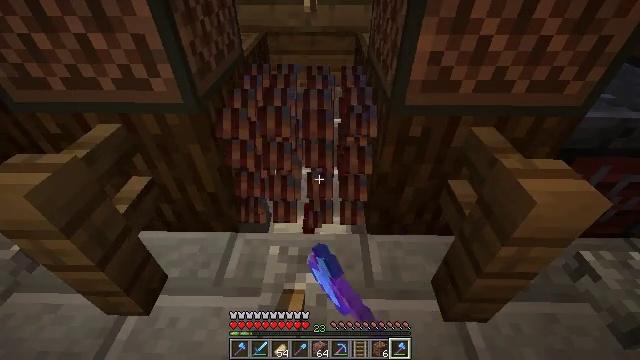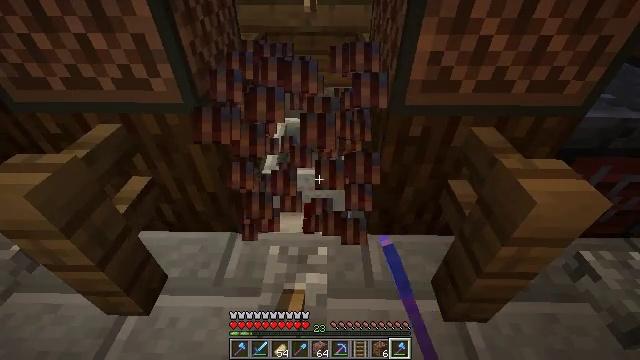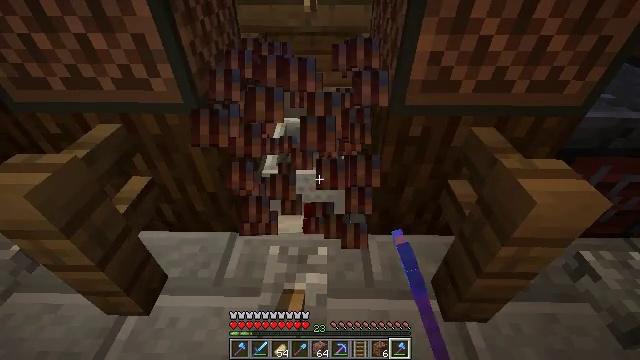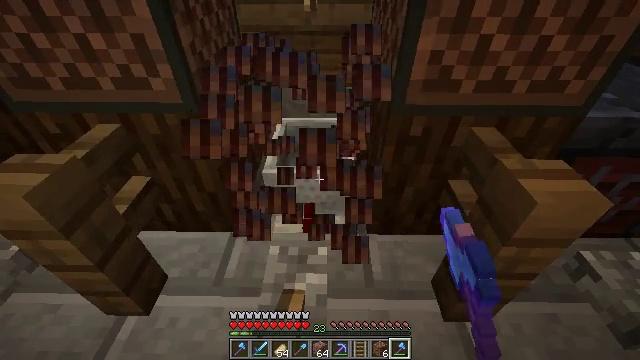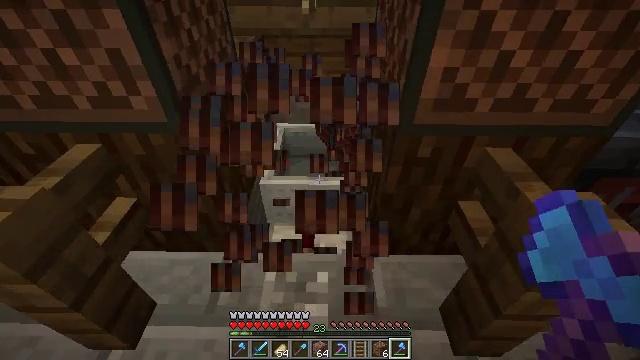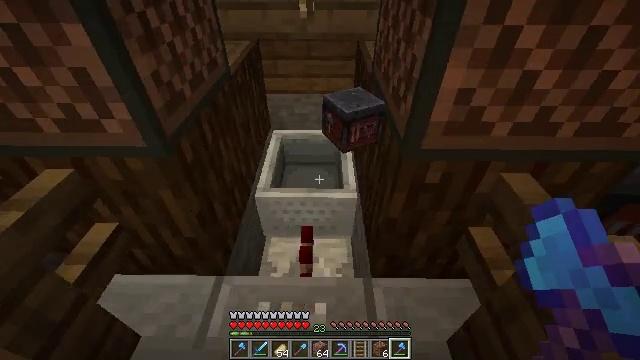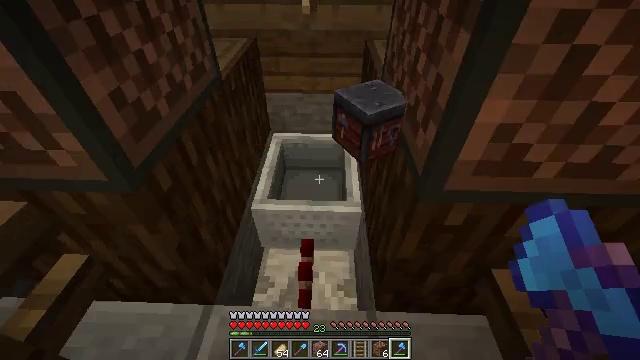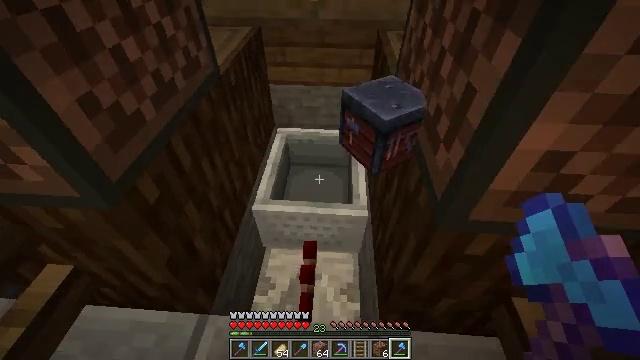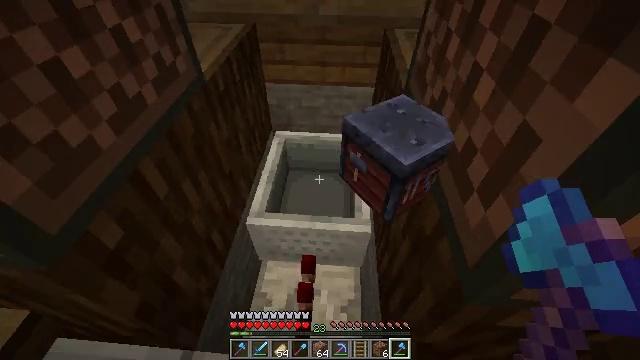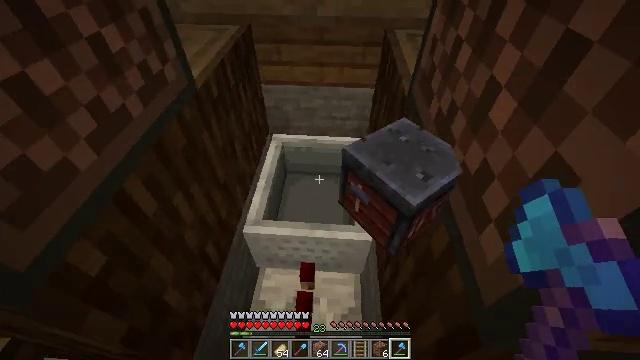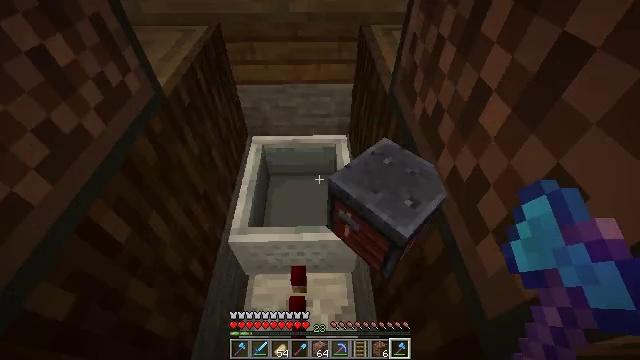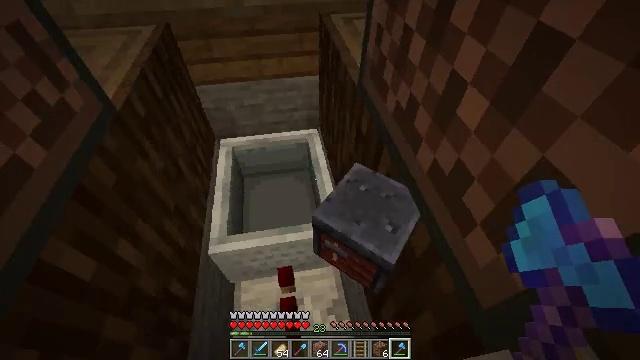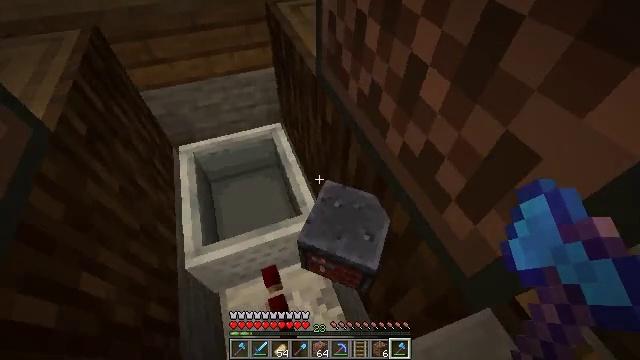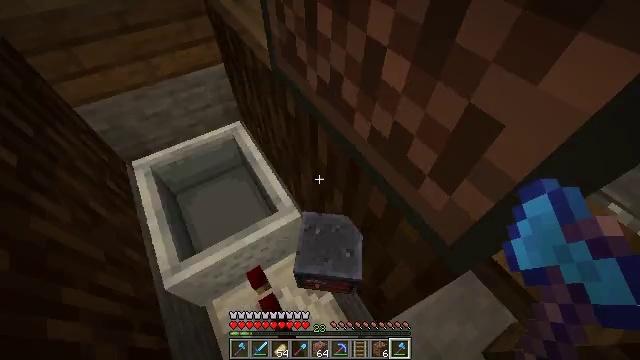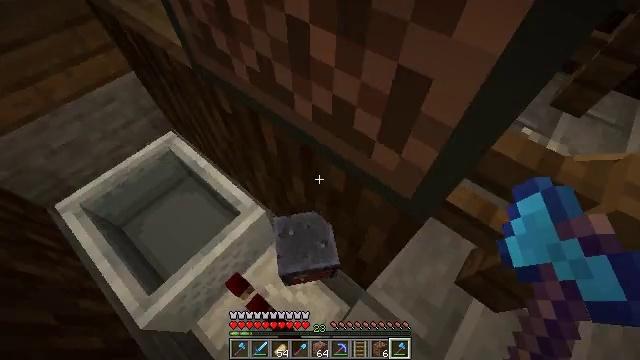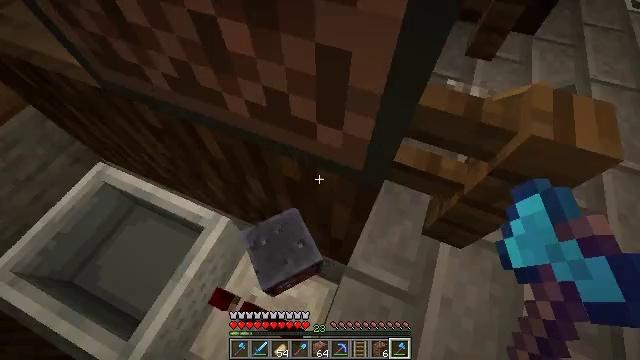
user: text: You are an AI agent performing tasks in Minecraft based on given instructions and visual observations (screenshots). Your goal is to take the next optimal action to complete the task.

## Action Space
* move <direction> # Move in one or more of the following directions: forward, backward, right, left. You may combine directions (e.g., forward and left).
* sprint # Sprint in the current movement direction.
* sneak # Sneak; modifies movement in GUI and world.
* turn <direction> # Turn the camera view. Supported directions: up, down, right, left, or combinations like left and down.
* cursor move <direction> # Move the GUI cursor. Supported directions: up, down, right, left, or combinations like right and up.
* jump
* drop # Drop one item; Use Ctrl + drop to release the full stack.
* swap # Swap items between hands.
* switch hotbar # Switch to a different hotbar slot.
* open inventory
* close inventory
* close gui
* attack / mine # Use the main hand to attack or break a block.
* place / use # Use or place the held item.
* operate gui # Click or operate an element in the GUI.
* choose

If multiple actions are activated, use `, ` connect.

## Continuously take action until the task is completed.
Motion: motion action
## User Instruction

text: Recycle the smithing table.
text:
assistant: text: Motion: attack / mine
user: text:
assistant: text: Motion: attack / mine
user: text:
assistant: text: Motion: move forward, attack / mine
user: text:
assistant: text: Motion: move forward
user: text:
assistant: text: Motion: move forward
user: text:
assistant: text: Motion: move forward, turn left and down
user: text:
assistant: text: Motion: move forward, turn left and down
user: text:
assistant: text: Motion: move forward, turn down
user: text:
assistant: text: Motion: no_op
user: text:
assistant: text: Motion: turn right and down
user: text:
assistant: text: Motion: turn right and down
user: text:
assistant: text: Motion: turn right and down
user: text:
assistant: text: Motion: turn right and down
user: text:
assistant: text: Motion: turn right and down
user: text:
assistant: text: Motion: move right, turn right and down
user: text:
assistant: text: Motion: move forward and move right, turn right
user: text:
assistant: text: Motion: move forward and move right, turn right
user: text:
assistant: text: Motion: move forward and move right
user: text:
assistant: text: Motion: move forward and move right
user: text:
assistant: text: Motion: move forward and move right
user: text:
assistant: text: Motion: move forward and move right
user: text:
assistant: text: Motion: move forward and move right, turn left and up
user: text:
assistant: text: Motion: move forward and move right, turn left and up
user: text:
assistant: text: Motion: move forward and move right, turn left and up
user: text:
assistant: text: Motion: move forward and move right, turn left and up
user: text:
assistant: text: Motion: move forward and move right, turn left and up
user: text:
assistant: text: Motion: move forward and move right, turn left and up
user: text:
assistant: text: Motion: move forward and move right, turn left and up
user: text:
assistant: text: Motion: move forward, turn left
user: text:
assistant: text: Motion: move forward, turn left